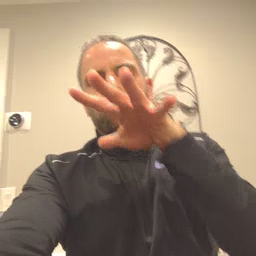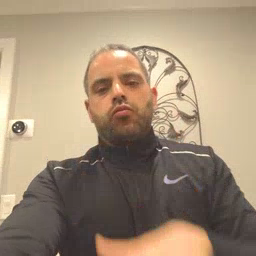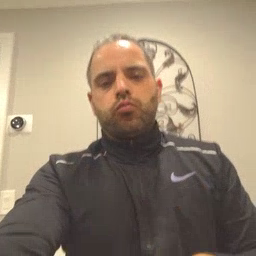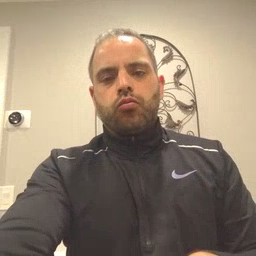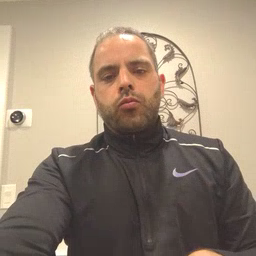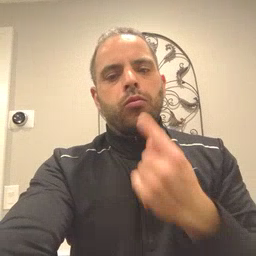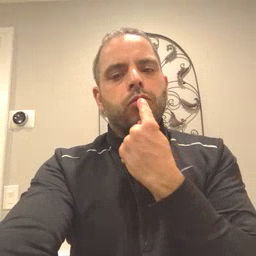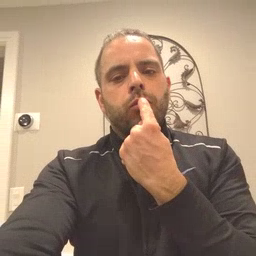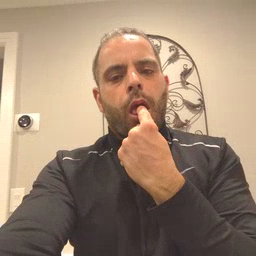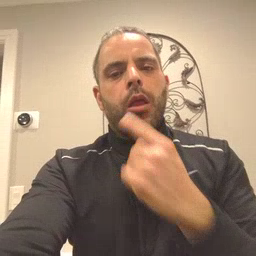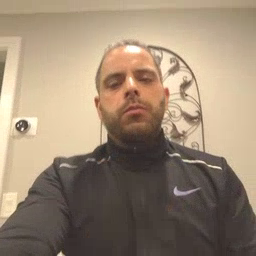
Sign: tongue